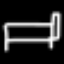
Label: bed